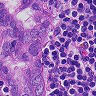
Metastatic tissue present: yes